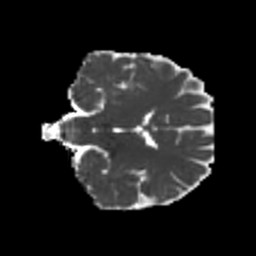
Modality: MD
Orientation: coronal
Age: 21
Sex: male
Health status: healthy
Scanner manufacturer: philips
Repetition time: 7.391 s
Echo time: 0.08599 s